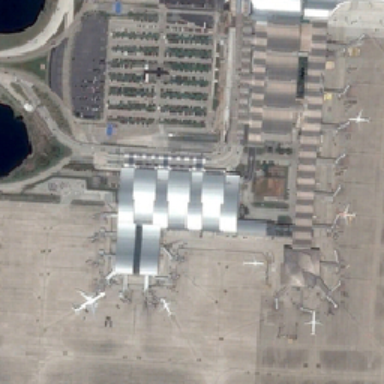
Strong silver buildings are located beside a parking lot full of cars .